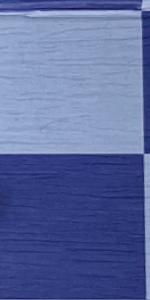
Label: Empty